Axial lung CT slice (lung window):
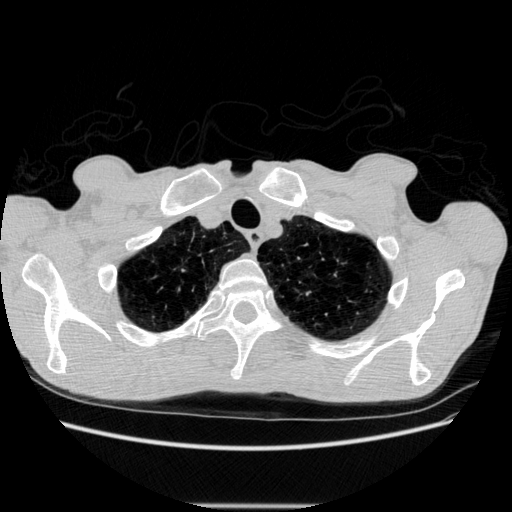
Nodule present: no